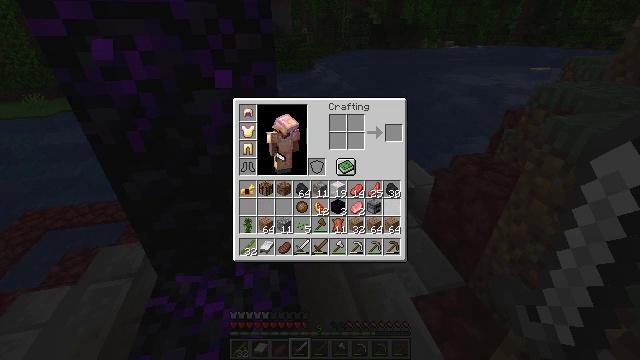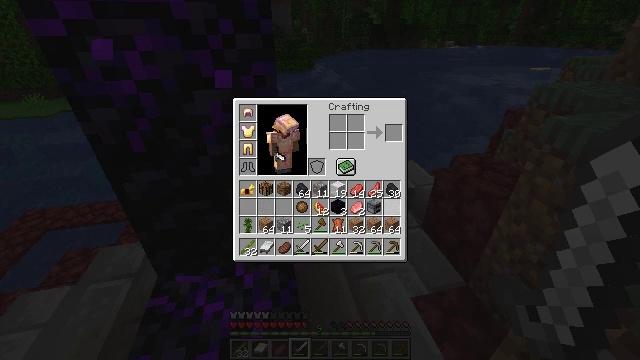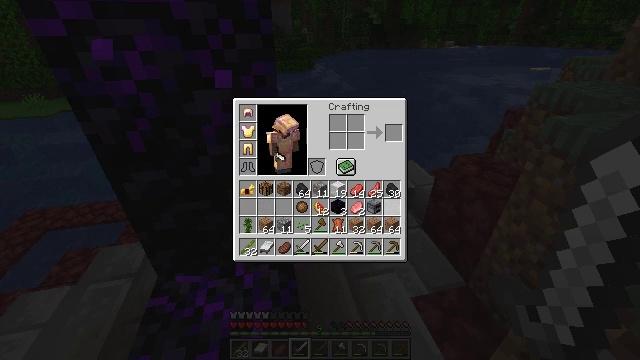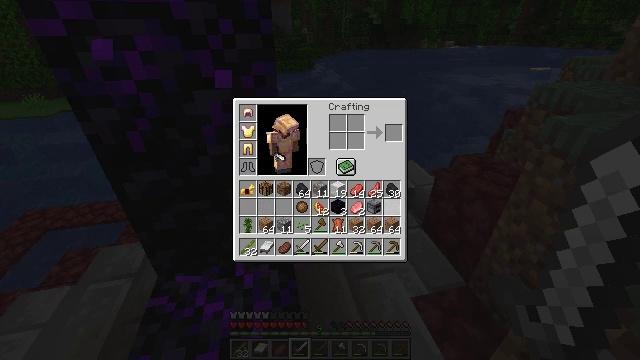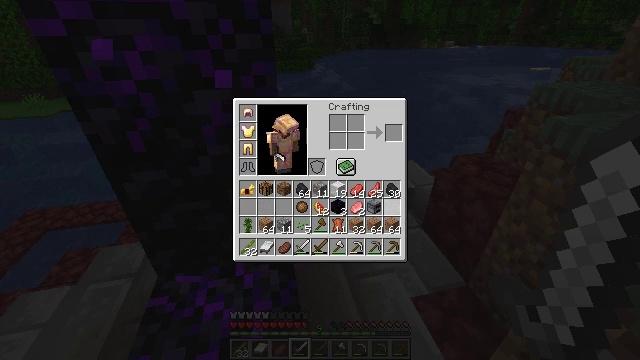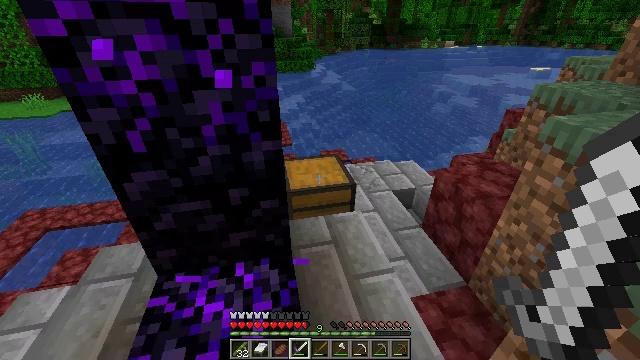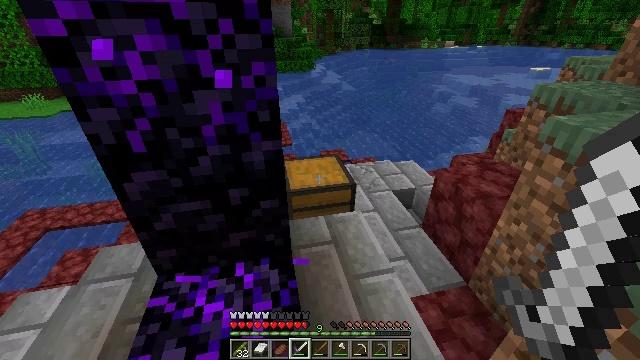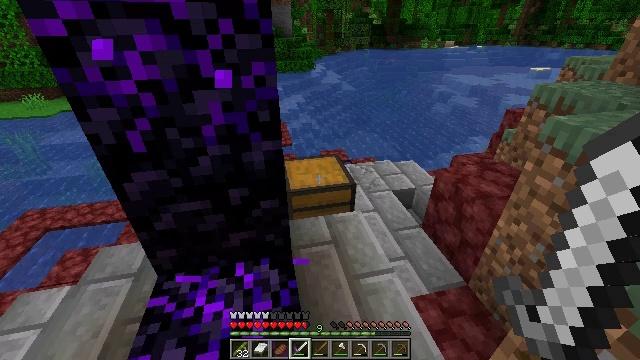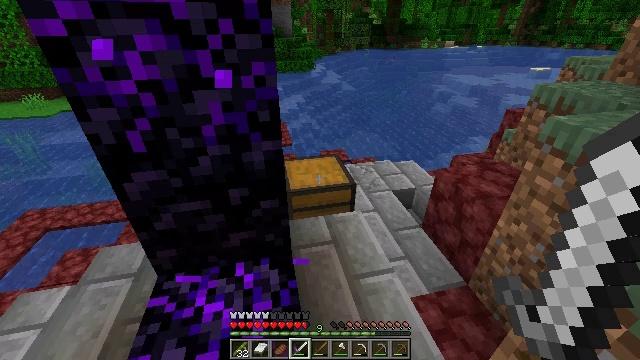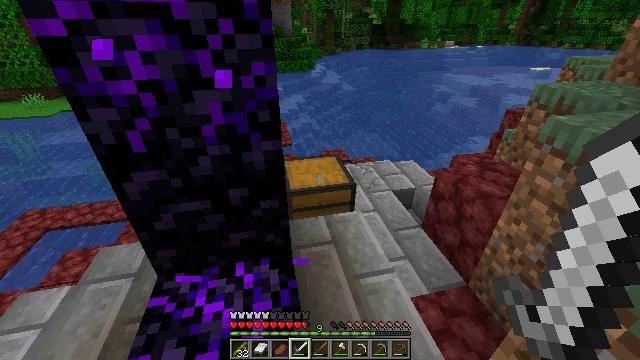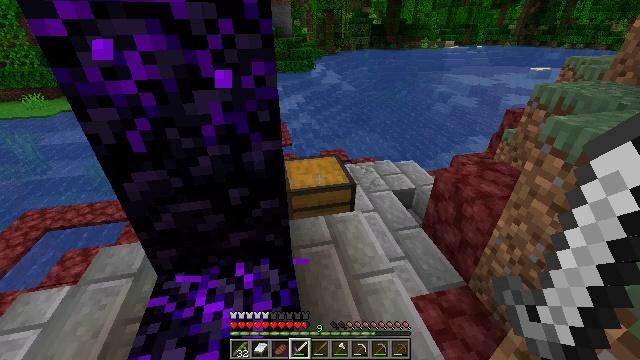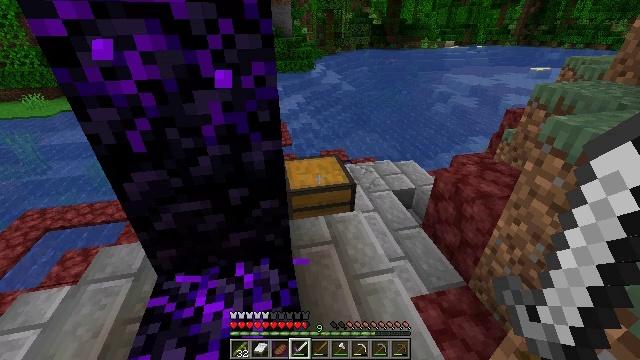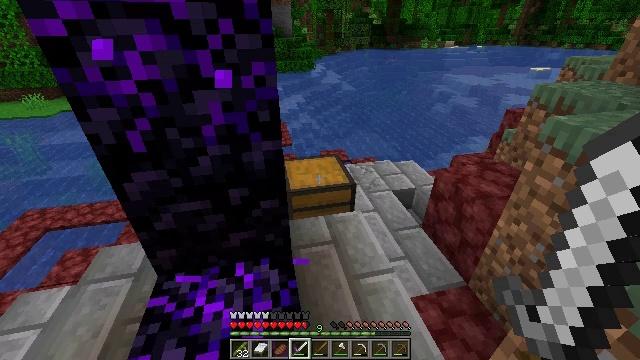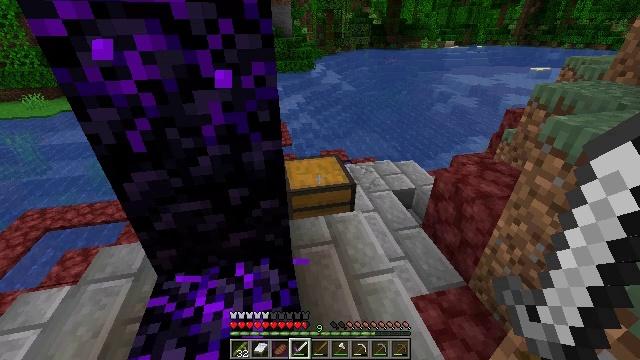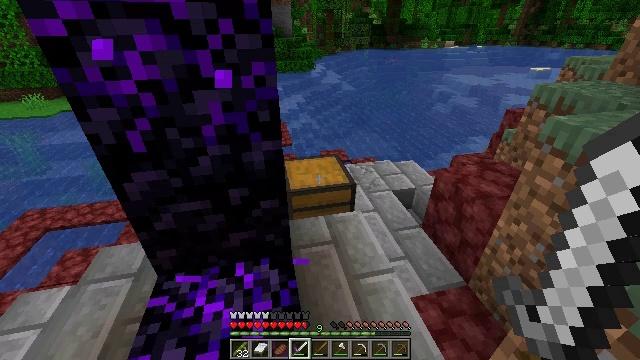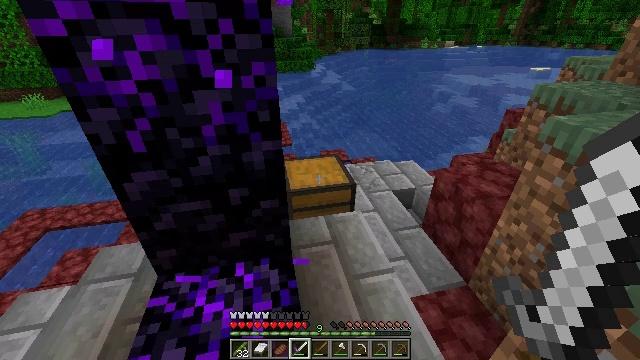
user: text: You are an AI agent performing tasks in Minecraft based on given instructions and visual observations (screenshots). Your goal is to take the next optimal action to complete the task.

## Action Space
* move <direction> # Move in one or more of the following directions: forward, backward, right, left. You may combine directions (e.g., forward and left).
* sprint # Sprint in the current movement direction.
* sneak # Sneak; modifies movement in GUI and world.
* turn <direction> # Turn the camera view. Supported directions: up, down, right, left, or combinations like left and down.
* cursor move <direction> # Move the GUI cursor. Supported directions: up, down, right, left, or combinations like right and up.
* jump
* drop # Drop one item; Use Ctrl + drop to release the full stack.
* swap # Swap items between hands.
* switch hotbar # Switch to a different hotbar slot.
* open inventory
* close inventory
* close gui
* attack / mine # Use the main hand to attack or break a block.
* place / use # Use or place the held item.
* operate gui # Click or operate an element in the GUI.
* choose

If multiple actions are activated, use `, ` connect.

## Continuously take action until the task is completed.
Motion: motion action
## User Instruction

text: Dig up the grass block for dirt.
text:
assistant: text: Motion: no_op
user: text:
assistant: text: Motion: no_op
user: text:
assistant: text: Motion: no_op
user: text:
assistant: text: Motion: no_op
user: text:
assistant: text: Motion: no_op
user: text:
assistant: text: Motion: no_op
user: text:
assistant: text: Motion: no_op
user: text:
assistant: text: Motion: no_op
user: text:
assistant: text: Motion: no_op
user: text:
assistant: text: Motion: no_op
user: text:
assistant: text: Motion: no_op
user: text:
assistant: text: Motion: no_op
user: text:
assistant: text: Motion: no_op
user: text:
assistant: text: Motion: no_op
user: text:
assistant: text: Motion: no_op
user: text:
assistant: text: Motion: no_op
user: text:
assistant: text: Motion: no_op
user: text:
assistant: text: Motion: no_op
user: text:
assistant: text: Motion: no_op
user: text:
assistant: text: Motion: no_op
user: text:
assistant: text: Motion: no_op
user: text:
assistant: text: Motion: no_op
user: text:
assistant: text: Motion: no_op
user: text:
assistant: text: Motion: no_op
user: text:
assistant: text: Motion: no_op
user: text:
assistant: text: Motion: no_op
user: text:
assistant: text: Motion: no_op
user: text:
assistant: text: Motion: no_op
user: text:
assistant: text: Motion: no_op
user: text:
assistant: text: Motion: no_op